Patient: sex M, age 63
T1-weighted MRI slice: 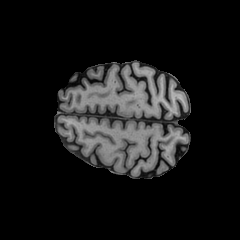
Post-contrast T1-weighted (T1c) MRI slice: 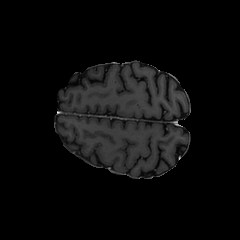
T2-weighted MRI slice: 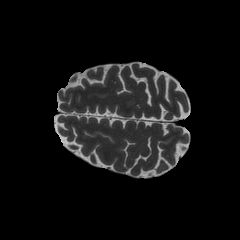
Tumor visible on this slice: no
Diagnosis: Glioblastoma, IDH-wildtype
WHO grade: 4